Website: walmart
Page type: billing-address
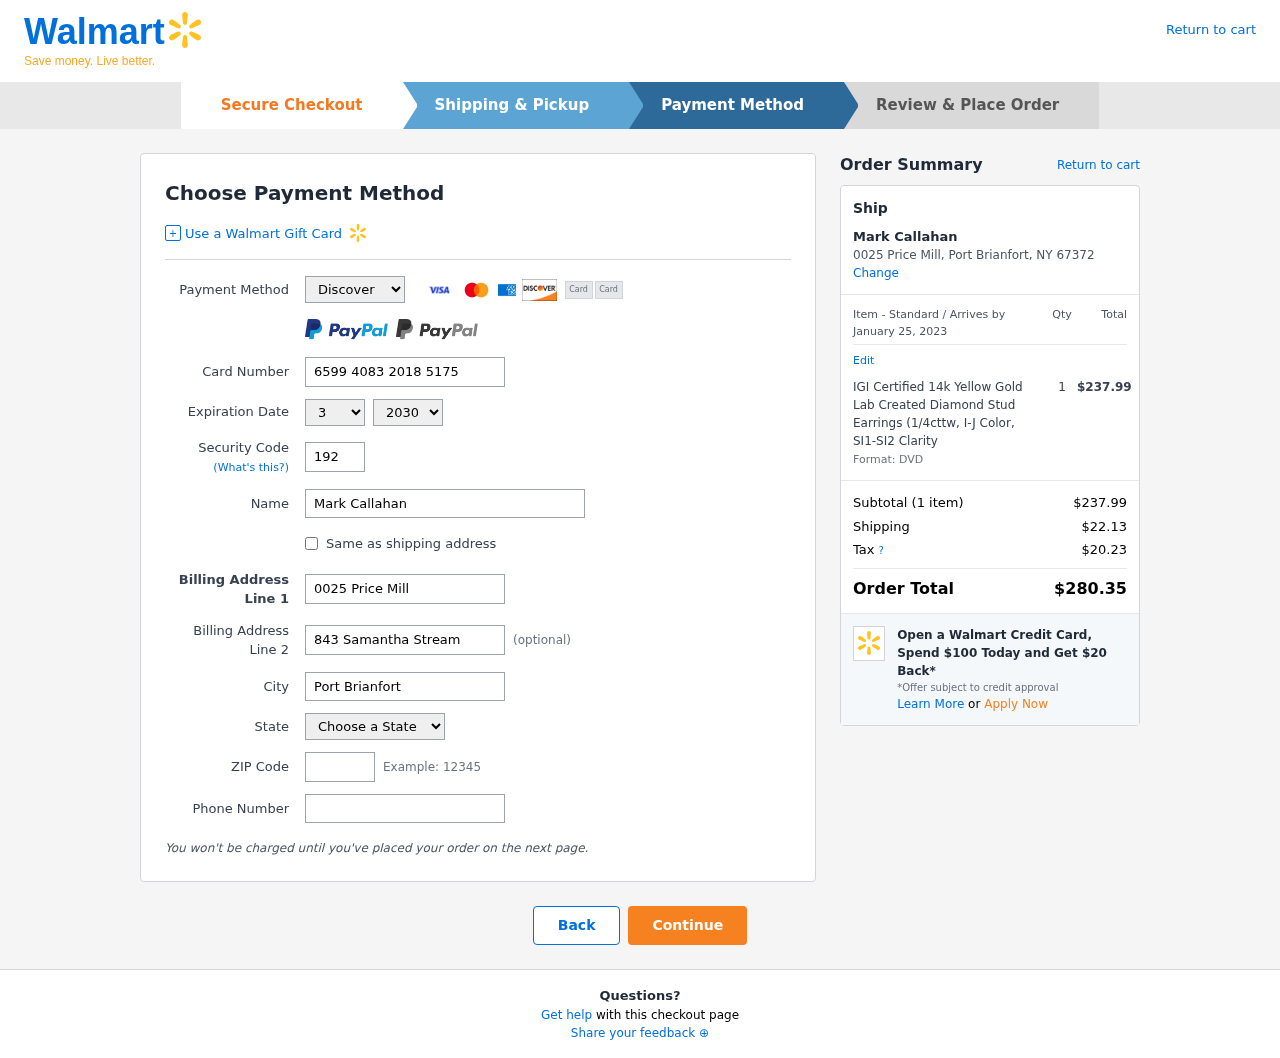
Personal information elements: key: PII_CARD_CVV
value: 192
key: PII_CARD_EXPIRY_MONTH
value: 03
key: PII_CARD_EXPIRY_YEAR
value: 30
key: PII_CARD_NUMBER
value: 6599 4083 2018 5175
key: PII_CARD_TYPE
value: Discover
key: PII_CITY
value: Port Brianfort
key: PII_CITY_STATE_ZIP
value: Port Brianfort, NY 67372
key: PII_FULLNAME
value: Mark Callahan
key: PII_PHONE
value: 6996915111
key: PII_POSTCODE
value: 67372
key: PII_STATE
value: New York
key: PII_STREET
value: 0025 Price Mill
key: PII_STREET2
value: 843 Samantha Stream
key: PII_FULLNAME2
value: Mark Callahan
Product elements: key: PRODUCT1_NAME
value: IGI Certified 14k Yellow Gold Lab Created Diamond Stud Earrings (1/4cttw, I-J Color, SI1-SI2 Clarity
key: PRODUCT1_PRICE
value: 237.99
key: PRODUCT1_QUANTITY
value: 1
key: PRODUCT1_DESC
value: Format: DVD
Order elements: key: ORDER_DELIVERY_DATE
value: January 25, 2023
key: ORDER_NUM_ITEMS
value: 1
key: ORDER_SUBTOTAL
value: $237.99
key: ORDER_SHIPPING_COST
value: $22.13
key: ORDER_TAX
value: $20.23
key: ORDER_TOTAL
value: $280.35